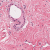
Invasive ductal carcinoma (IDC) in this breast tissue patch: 0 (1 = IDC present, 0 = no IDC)